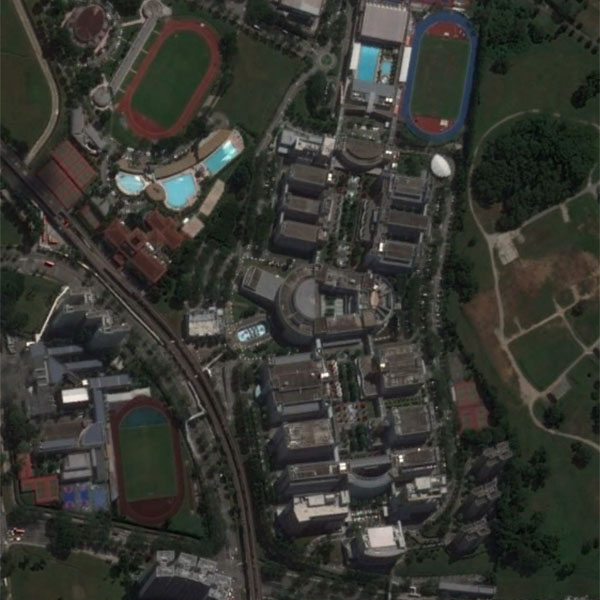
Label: School